Field crop: tomato
Growth stage: 1
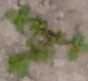
Species: portulaca